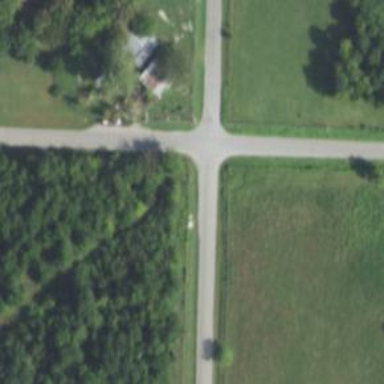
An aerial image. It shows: Stop road.